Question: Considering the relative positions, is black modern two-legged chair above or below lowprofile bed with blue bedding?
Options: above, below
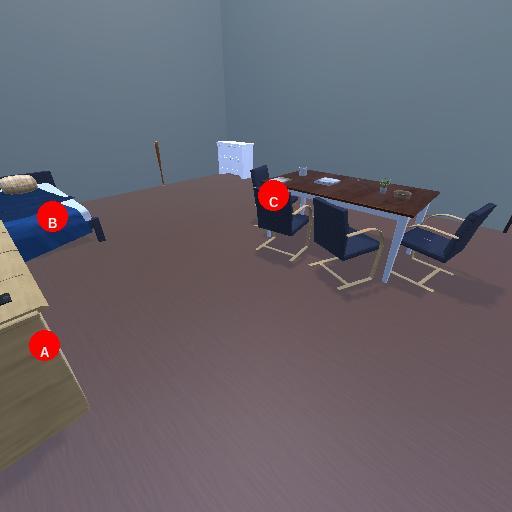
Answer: above